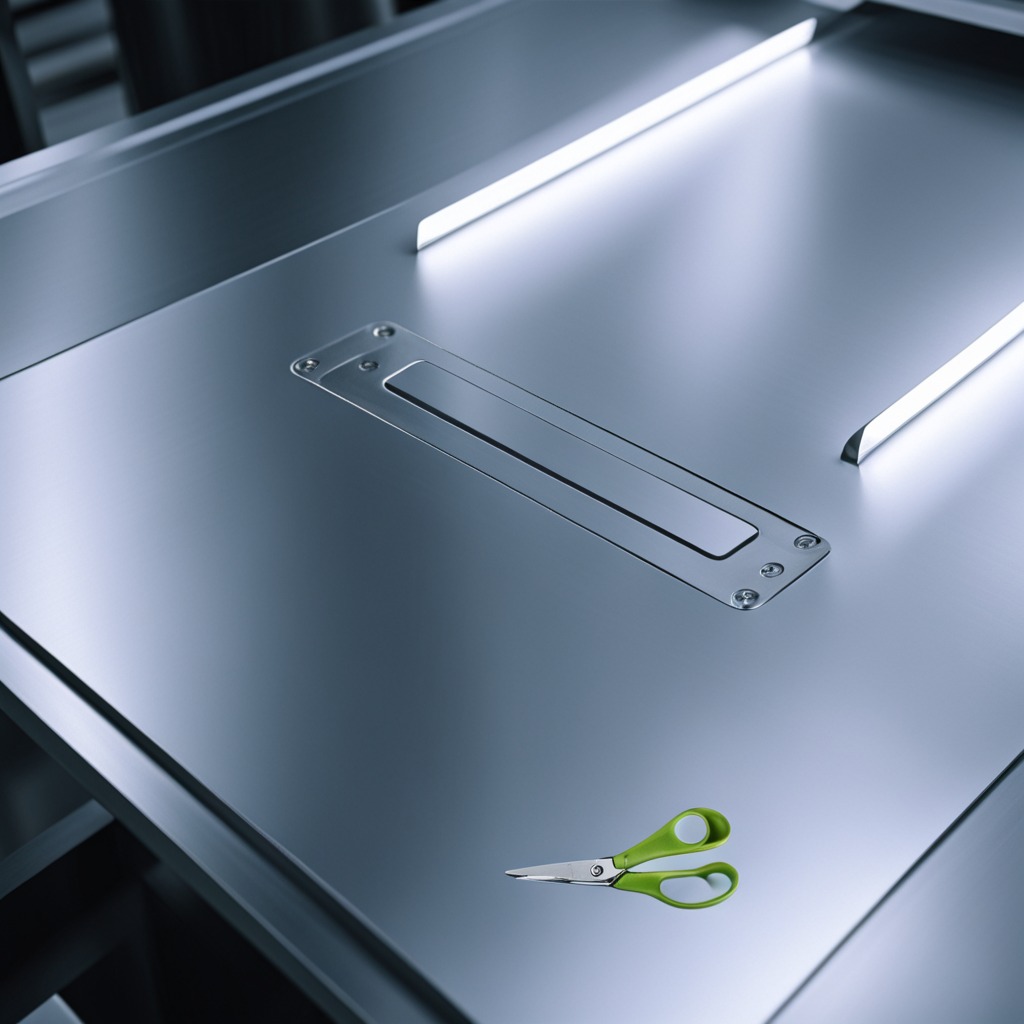
A scissor is lying on the metal table in a machine shop under fluorescent lights.